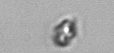
Label: Heterocapsa_rotundata